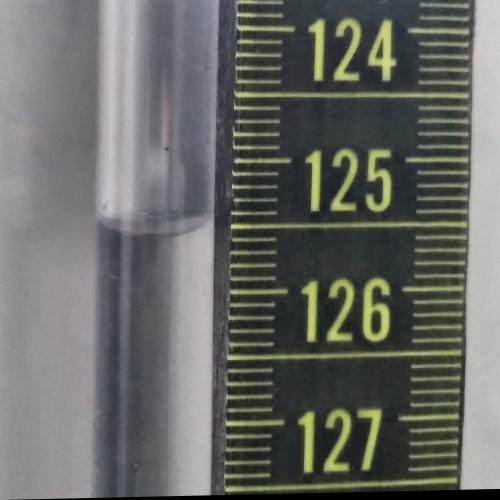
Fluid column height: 125.5 cm